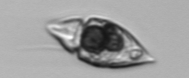
Label: Amphidinium